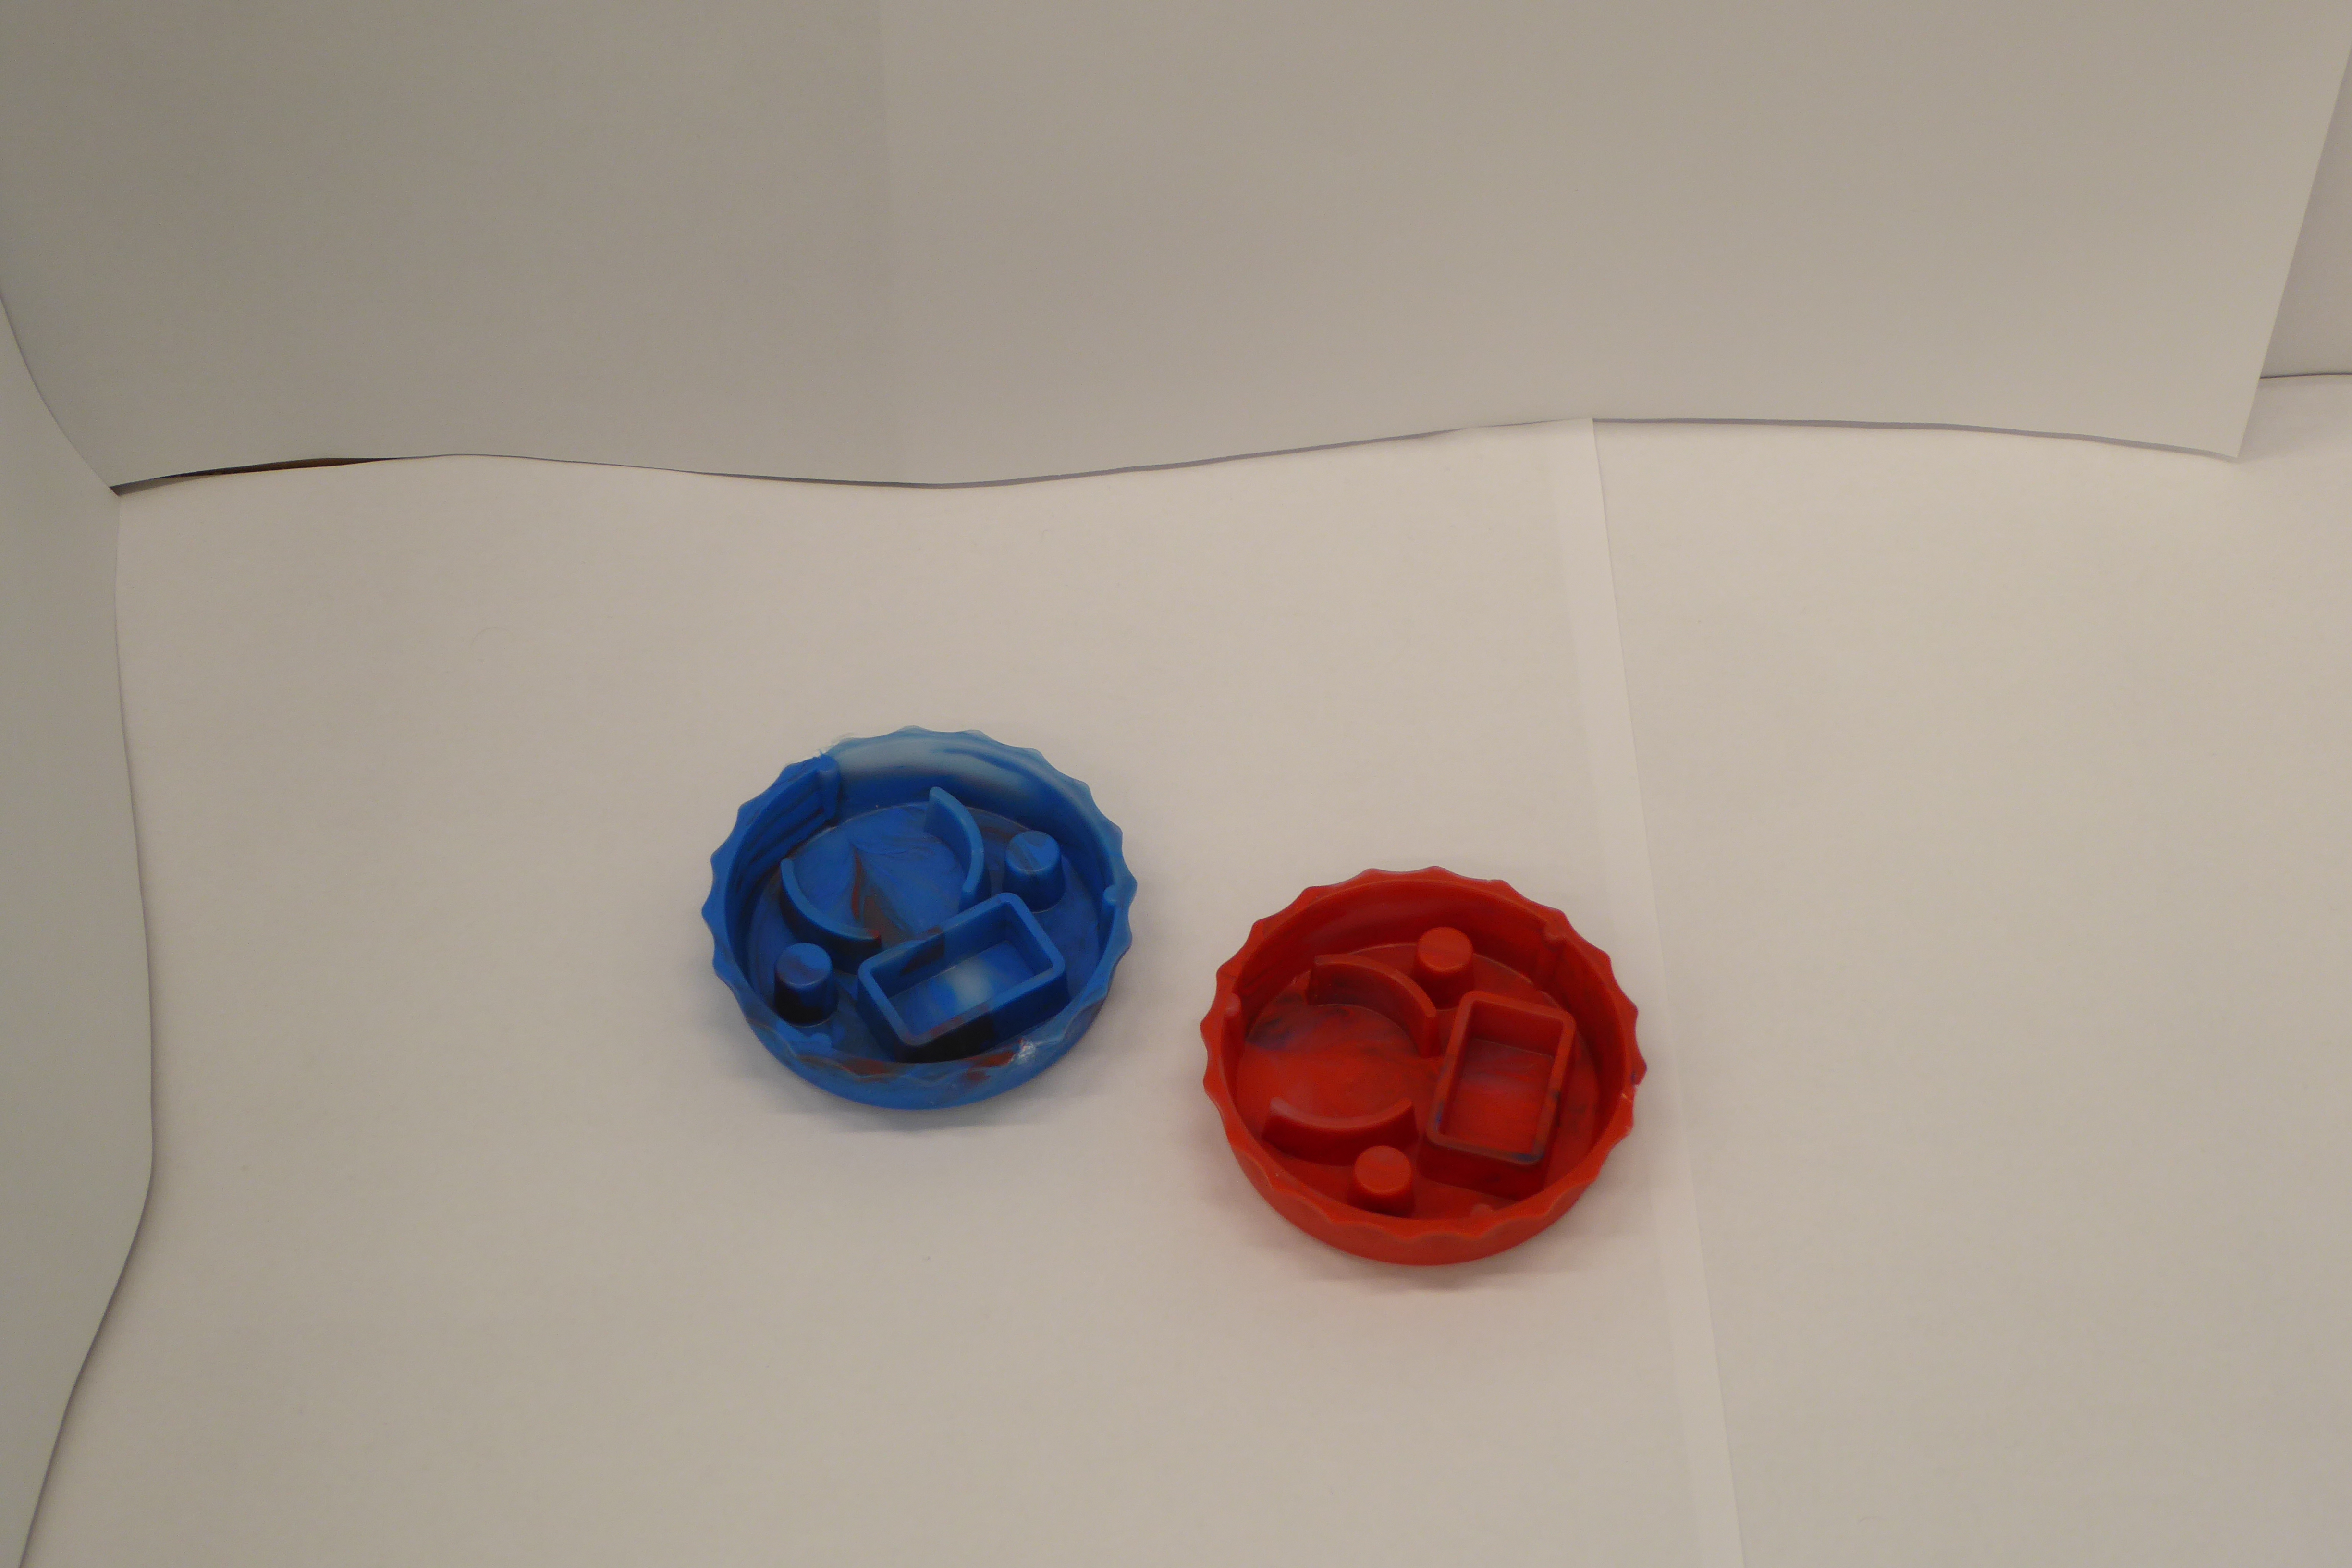
Label: Bottle Opener - Cover